Aerial crown-view tile of a tropical tree (Barro Colorado Island, Panama), acquired 20241112:
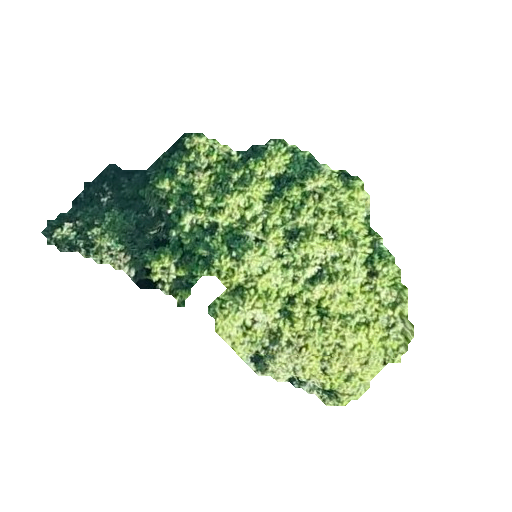
Species: Guarea guidonia
GBIF accepted scientific name: Guarea guidonia
Crown area: 87.061 m²